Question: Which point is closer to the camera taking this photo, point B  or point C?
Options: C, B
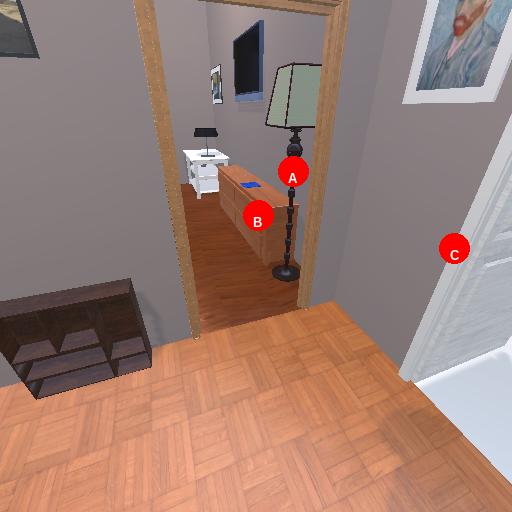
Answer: C